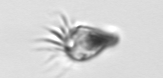
Label: Paratontonia_gracillima